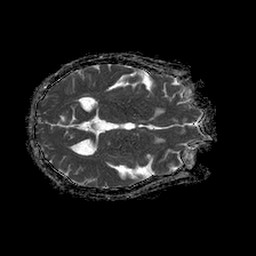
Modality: ADC
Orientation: axial
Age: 55
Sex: female
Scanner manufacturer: philips
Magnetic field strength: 1.5 T
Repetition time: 4.6 s
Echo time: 0.08631 s